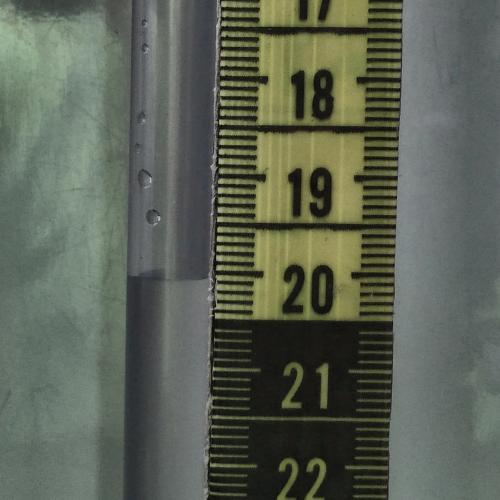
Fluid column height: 20.1 cm